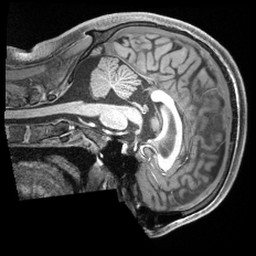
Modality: T1w
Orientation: sagittal
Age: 24
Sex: male
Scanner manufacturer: siemens
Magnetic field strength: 3 T
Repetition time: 2.4 s
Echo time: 0.00226 s